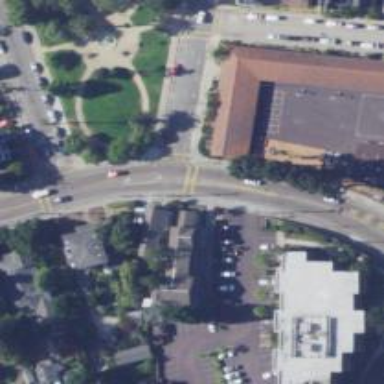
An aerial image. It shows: Marked road crossing with pedestrian island.